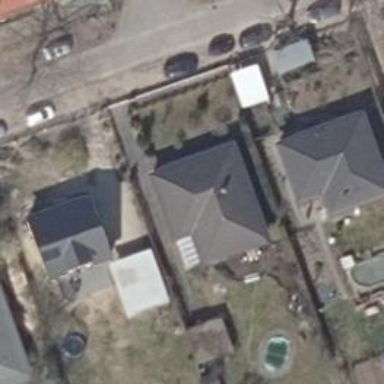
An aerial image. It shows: Detached building with hipped roof shape.